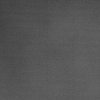
Atmospheric dust classification: dusty